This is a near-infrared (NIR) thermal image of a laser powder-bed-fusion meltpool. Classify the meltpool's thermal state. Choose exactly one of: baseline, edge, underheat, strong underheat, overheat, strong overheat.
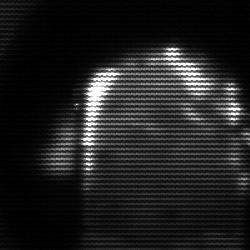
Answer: baseline